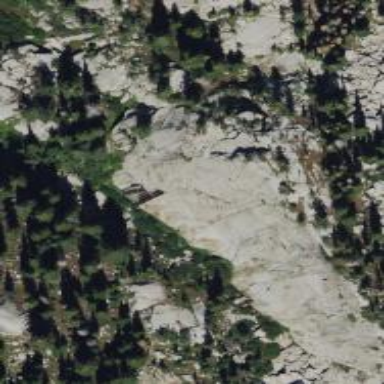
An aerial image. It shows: Landscape of bare rock.